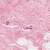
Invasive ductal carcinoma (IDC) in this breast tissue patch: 0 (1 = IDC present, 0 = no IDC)